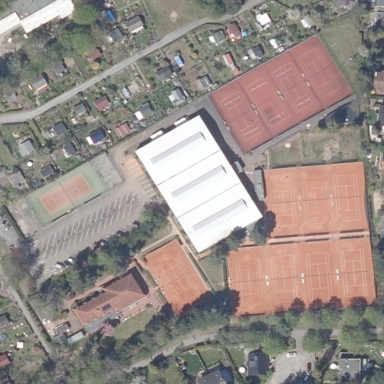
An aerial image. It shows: Sports centre dedicated to tennis.